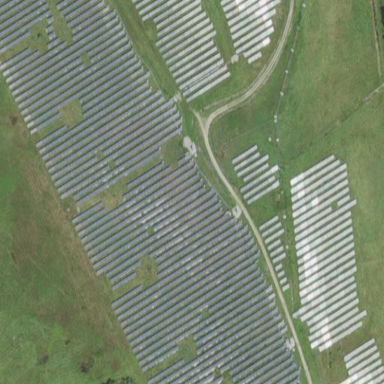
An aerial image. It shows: Solar power plant using photovoltaic technology.